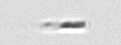
Label: Bacillariophyceae